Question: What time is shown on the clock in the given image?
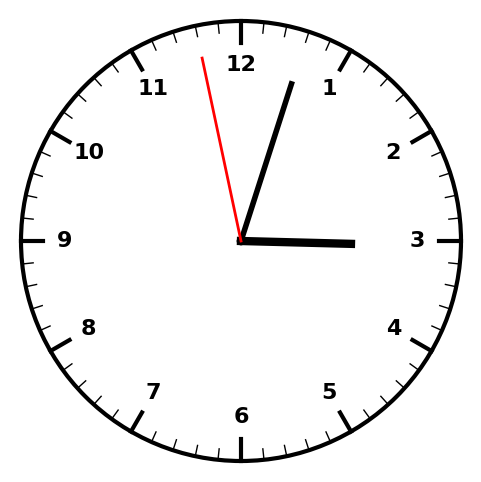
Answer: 03:02:58